Question: I have this code in my view that produces a dropdown list and I was wondering if there was a quick and easy way just in the view to sort this list alphabetically?
'''
<% @customer.customer_apps.where("CA_enabled = 1").each do |a| %>
<li><%= link_to a.app_name_condensed(40), app_path(a) + path_suffix, :class => 'app-link' %></li>
<% end %>
'''
Here's an image of the dropdown:

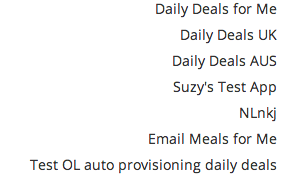
Answer: You may want to read the <URL> section of Rails guides
'''
<% @customer.customer_apps.where("CA_enabled = 1").order(:name).each do |a| %>
<li><%= link_to a.app_name_condensed(40), app_path(a) + path_suffix, :class => 'app-link' %></li>
<% end %>
'''
Replace 'name' by the field you want to sort